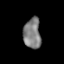
Tissue: lung
Cell type: Endothelial cells
Senescence score: 0.1721
Nuclear area (px): 520
Mean DAPI intensity: 126.346